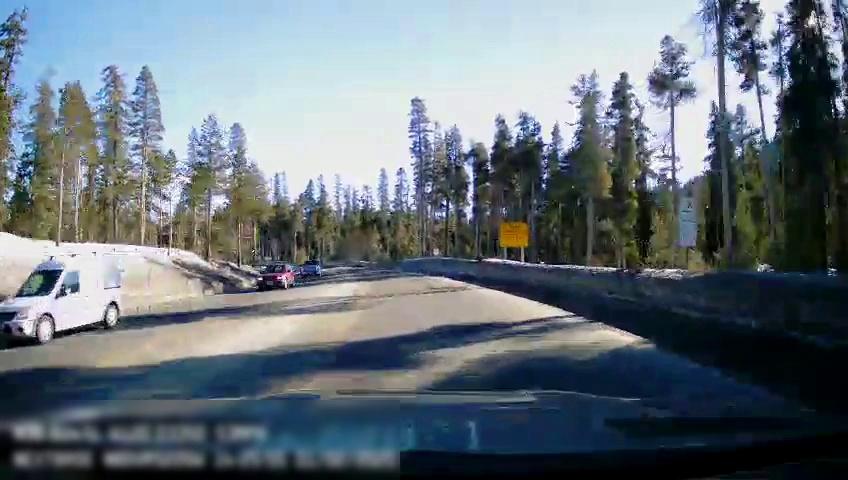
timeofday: Day
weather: Snowy
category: Drivable Space
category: Vehicles | SUV
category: Vehicles | Car
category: Vehicles | Truck